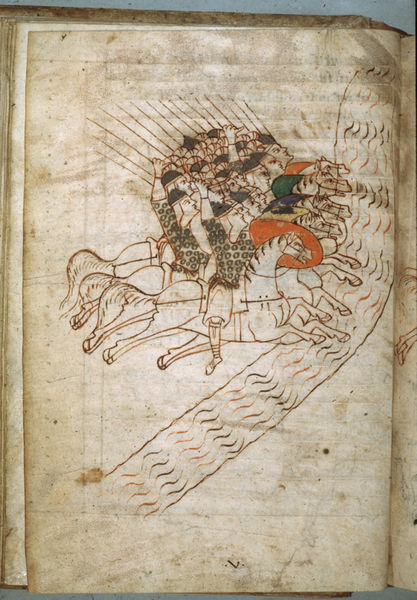
Titel: Makkabäer-Handschrift
Standort: Herkunftsort: Reichenau, Kloster St. Gallen (EU - D - BW)
Institution: Leiden, Universitätsbibliothek
Schlagwörter: angriff, gruppe, kampf, wasser, fluss, grün, männer, skizze, weiss, zeichnung, rot, beige, alt, bach, locken, pferd, pferde, reiter, mähne, wellen, papier, stab, schlacht, soldaten, einfach, schild, tusche, buch, stich, seite, schilder, schwerter, ketten, engländer, koloriert, ritter, armee, heer, rüstung, reduziert, fleck, buchseite, umschlag, pergament, helme, mittelalter, krieger, lanzen, speere, formation, schilde, simpel, überquerung, papyrus, bayeux, normannen, lanzenreiter